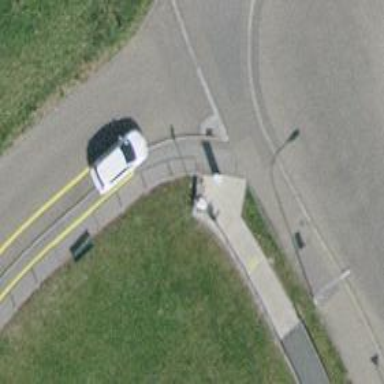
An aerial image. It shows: Concrete footway.